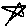
Label: star